Interaction volume radius: 5 \u00c5
Interaction volume height: 25 \u00c5
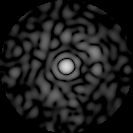
Disorder parameter: 0.8483